Question: I'm pretty sure that my data source has no funky \P elements, but I'm seeing lots of wrapping of the text in my UITextView for no apparent reason. The text does not wrap in the console. Am I missing something in the UITextView properties?
'''
UITextView *tv = [[UITextView alloc] initWithFrame:[[UIScreen mainScreen] bounds]];
tv.editable = NO;
tv.font = [UIFont fontWithName: @"Courier" size: 12.0f];
tv.text = dm.abstract;
tv.dataDetectorTypes = UIDataDetectorTypeAll;
tv.textAlignment = NSTextAlignmentLeft;
[view addSubview:tv];
'''

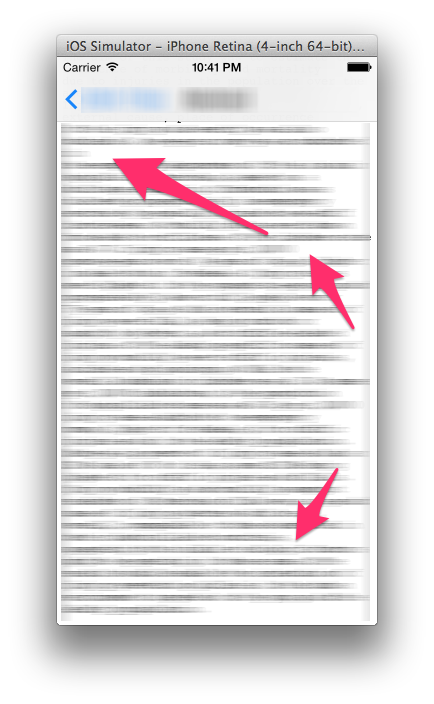
Answer: After outputting the text from sql to a file and viewing its CRLFs with vim, I found that there are indeed CRLFs in the TextView input text, so UITextView is doing the right thing. My bad. Thanks!